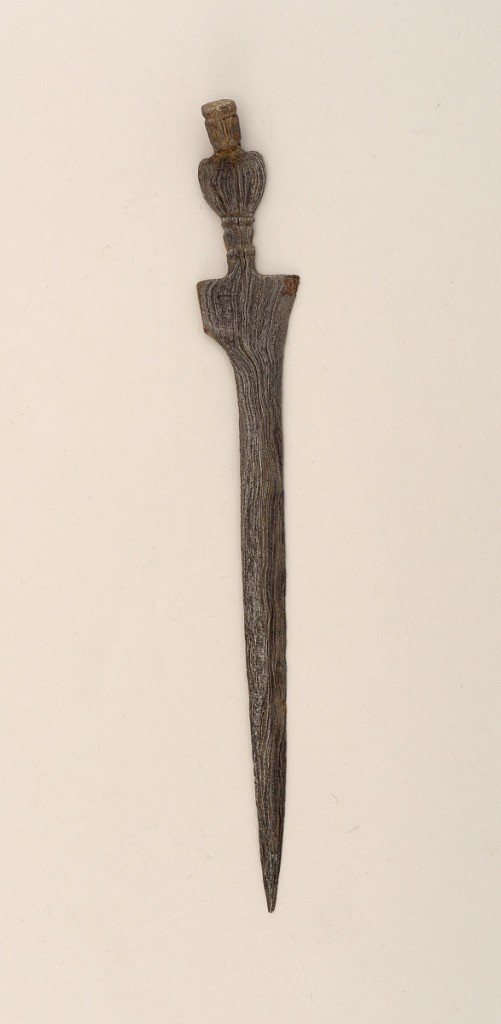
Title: Cermonial Knife or Kris
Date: possibly 800–1000
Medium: steel
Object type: knife
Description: Knife in integral form of flat tapered pointed blade, broad shoulder, handle with plinth and stylized figure. Grain pattern in steel overall.